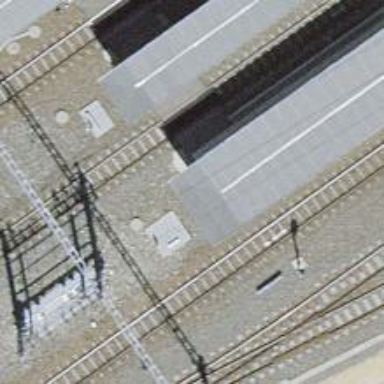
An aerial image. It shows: Close-up of railway platform edge.